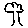
Label: tree